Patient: sex M, age 85
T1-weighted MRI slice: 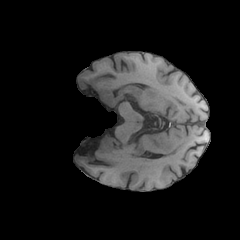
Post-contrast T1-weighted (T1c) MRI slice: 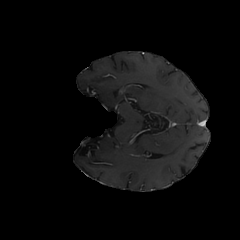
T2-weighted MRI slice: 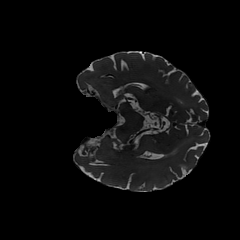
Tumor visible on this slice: no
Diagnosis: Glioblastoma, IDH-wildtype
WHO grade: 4